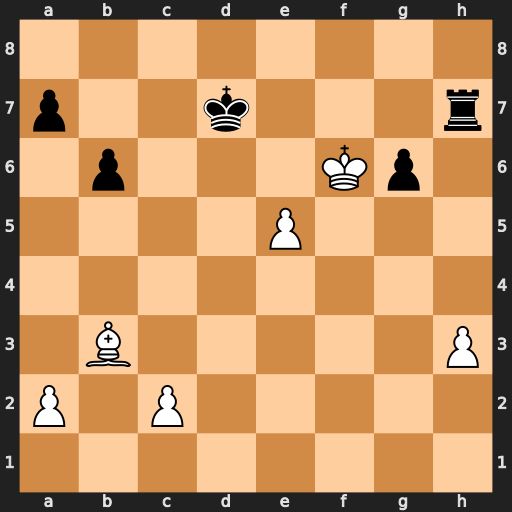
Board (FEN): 8/p2k3r/1p3Kp1/4P3/8/1B5P/P1P5/8
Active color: w
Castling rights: -
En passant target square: -
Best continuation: Bf7 Kc7 e6 Rxh3 e7